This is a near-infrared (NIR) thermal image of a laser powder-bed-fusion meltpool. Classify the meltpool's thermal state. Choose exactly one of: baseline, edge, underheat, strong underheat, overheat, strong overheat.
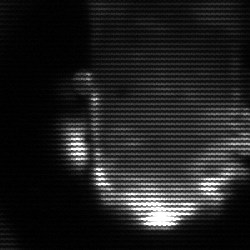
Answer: baseline